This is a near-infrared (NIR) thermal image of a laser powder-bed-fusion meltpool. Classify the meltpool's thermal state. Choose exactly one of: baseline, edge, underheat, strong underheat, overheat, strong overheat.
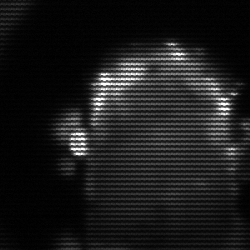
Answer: baseline